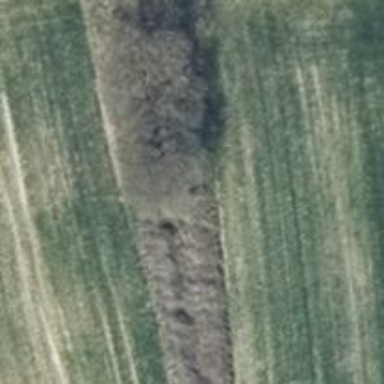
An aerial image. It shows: Row of deciduous broadleaved trees.